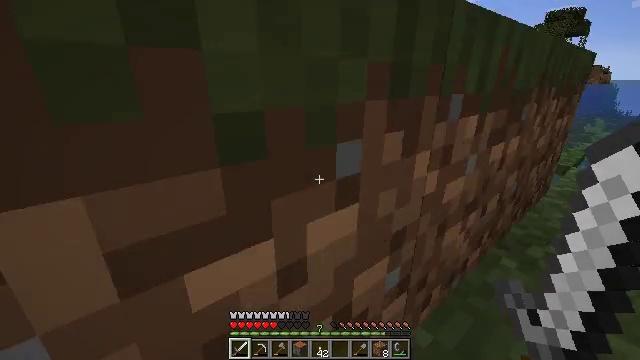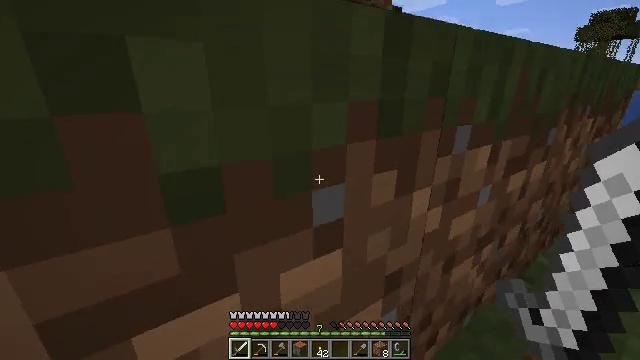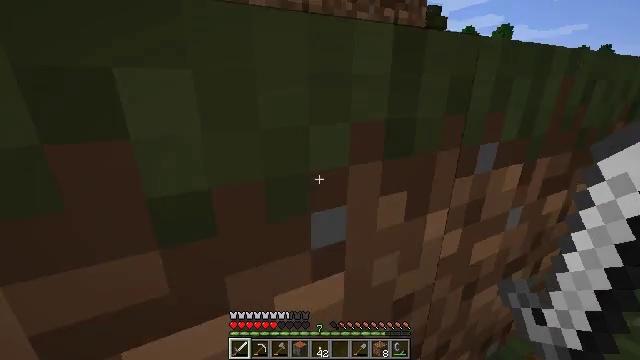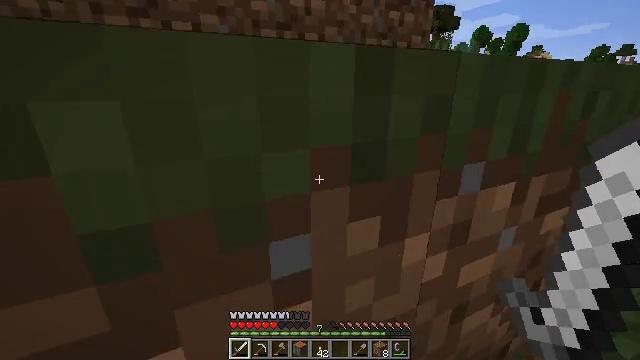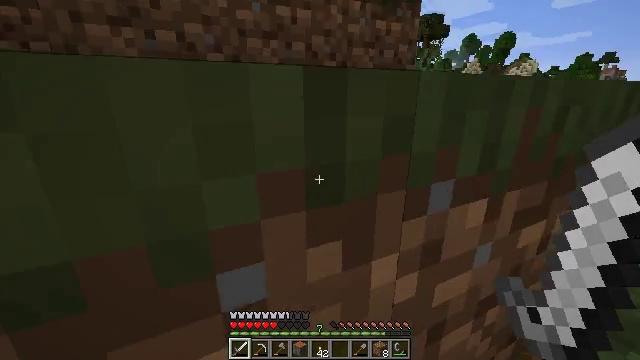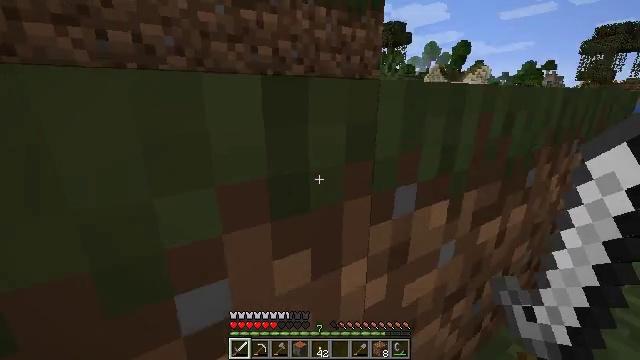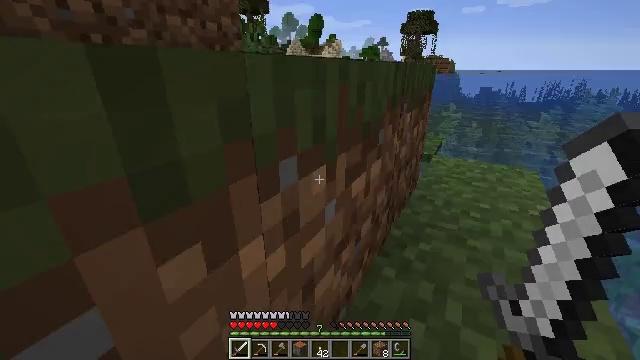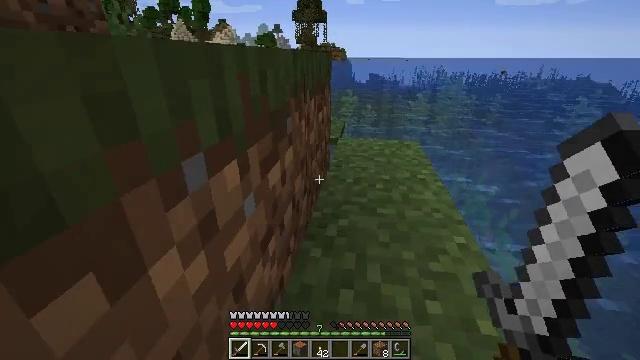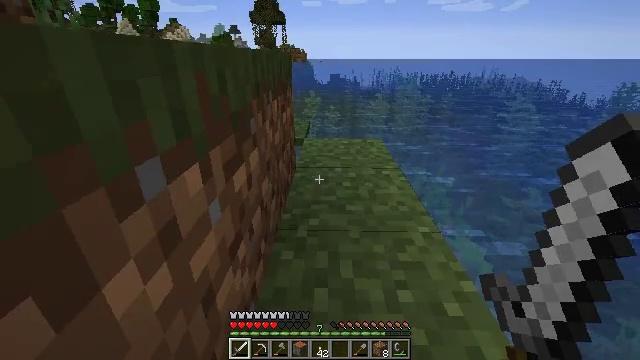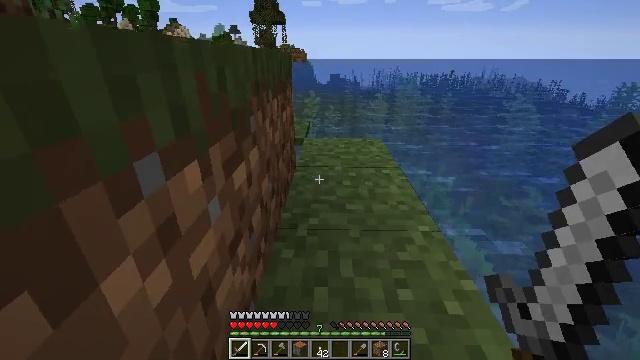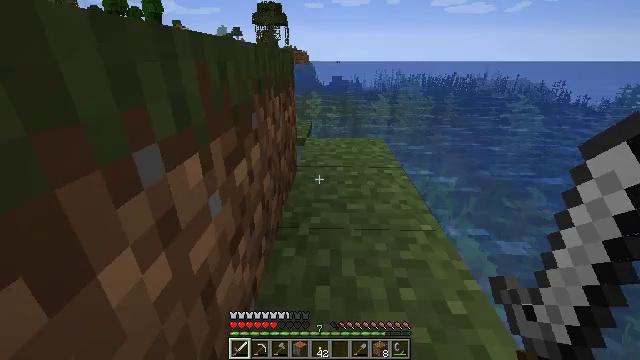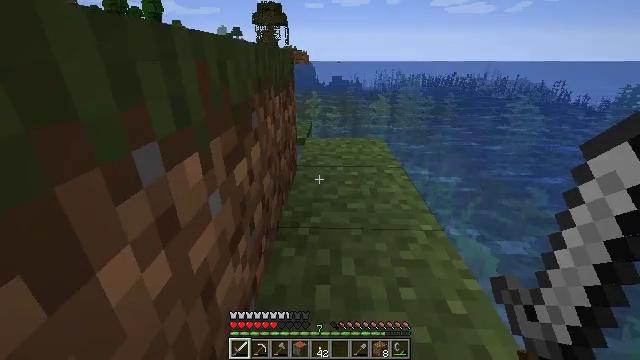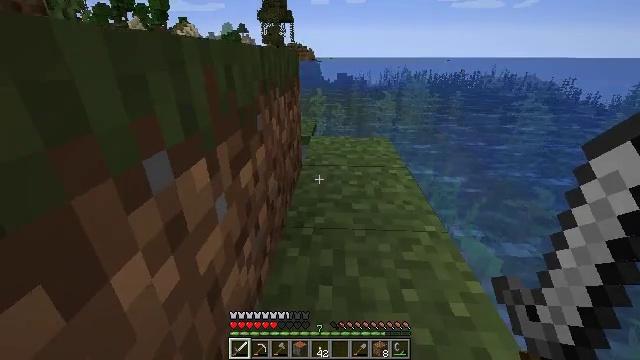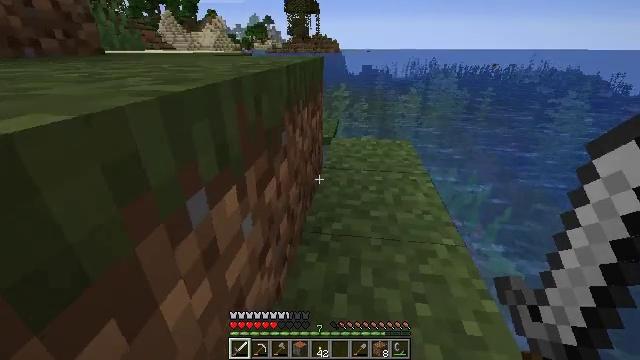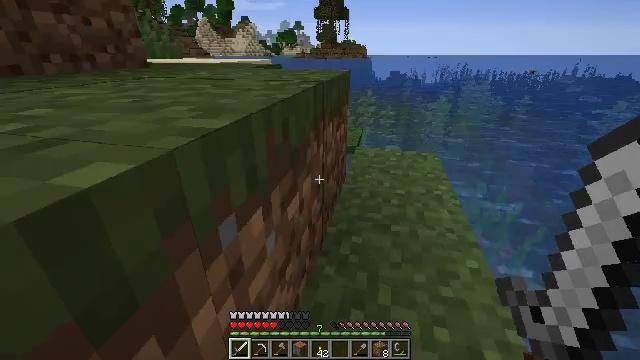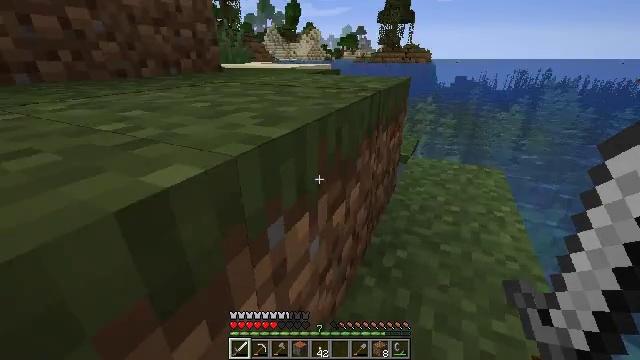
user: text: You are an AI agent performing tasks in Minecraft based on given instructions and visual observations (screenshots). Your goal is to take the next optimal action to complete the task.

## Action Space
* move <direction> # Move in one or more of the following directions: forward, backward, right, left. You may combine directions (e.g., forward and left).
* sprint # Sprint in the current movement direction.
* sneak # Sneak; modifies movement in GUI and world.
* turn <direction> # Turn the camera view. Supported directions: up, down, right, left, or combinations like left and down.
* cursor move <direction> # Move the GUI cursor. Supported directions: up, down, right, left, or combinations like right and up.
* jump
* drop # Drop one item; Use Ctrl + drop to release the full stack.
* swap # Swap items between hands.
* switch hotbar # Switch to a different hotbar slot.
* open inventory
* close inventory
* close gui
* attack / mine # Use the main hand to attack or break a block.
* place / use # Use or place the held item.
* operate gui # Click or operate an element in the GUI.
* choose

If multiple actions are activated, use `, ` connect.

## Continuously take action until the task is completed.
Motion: motion action
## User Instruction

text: Remove shears from the inventory.
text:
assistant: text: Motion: move forward, turn left and up
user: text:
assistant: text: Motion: move forward, turn left
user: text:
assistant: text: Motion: move forward, turn left
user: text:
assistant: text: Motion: move forward, turn right and up
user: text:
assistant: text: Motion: move forward, turn right
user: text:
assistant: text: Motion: move forward, turn right and down
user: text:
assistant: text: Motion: move forward, turn right and down
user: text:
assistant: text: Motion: move forward, turn right
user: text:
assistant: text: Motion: move forward
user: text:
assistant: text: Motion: move forward
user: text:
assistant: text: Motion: move forward, jump
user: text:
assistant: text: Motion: move forward, turn left, jump
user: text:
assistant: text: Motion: move forward, turn left and down, jump
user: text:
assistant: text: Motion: move forward, turn left
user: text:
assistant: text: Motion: move forward, turn left
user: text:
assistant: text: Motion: move forward, turn left and up
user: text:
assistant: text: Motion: move forward, turn left and up
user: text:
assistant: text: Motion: move forward, turn left and up
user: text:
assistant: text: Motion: move forward, turn left and up
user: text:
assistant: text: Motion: move forward, turn left and up
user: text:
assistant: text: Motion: move forward, turn left and up
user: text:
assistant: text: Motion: move forward, turn left
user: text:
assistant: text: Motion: move forward, turn left
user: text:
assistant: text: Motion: move forward
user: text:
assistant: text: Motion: move forward, jump
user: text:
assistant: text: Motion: move forward, jump
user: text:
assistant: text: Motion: move forward, jump
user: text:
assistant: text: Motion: move forward, jump
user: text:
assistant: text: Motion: move forward
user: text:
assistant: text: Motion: move forward, turn right